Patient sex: M
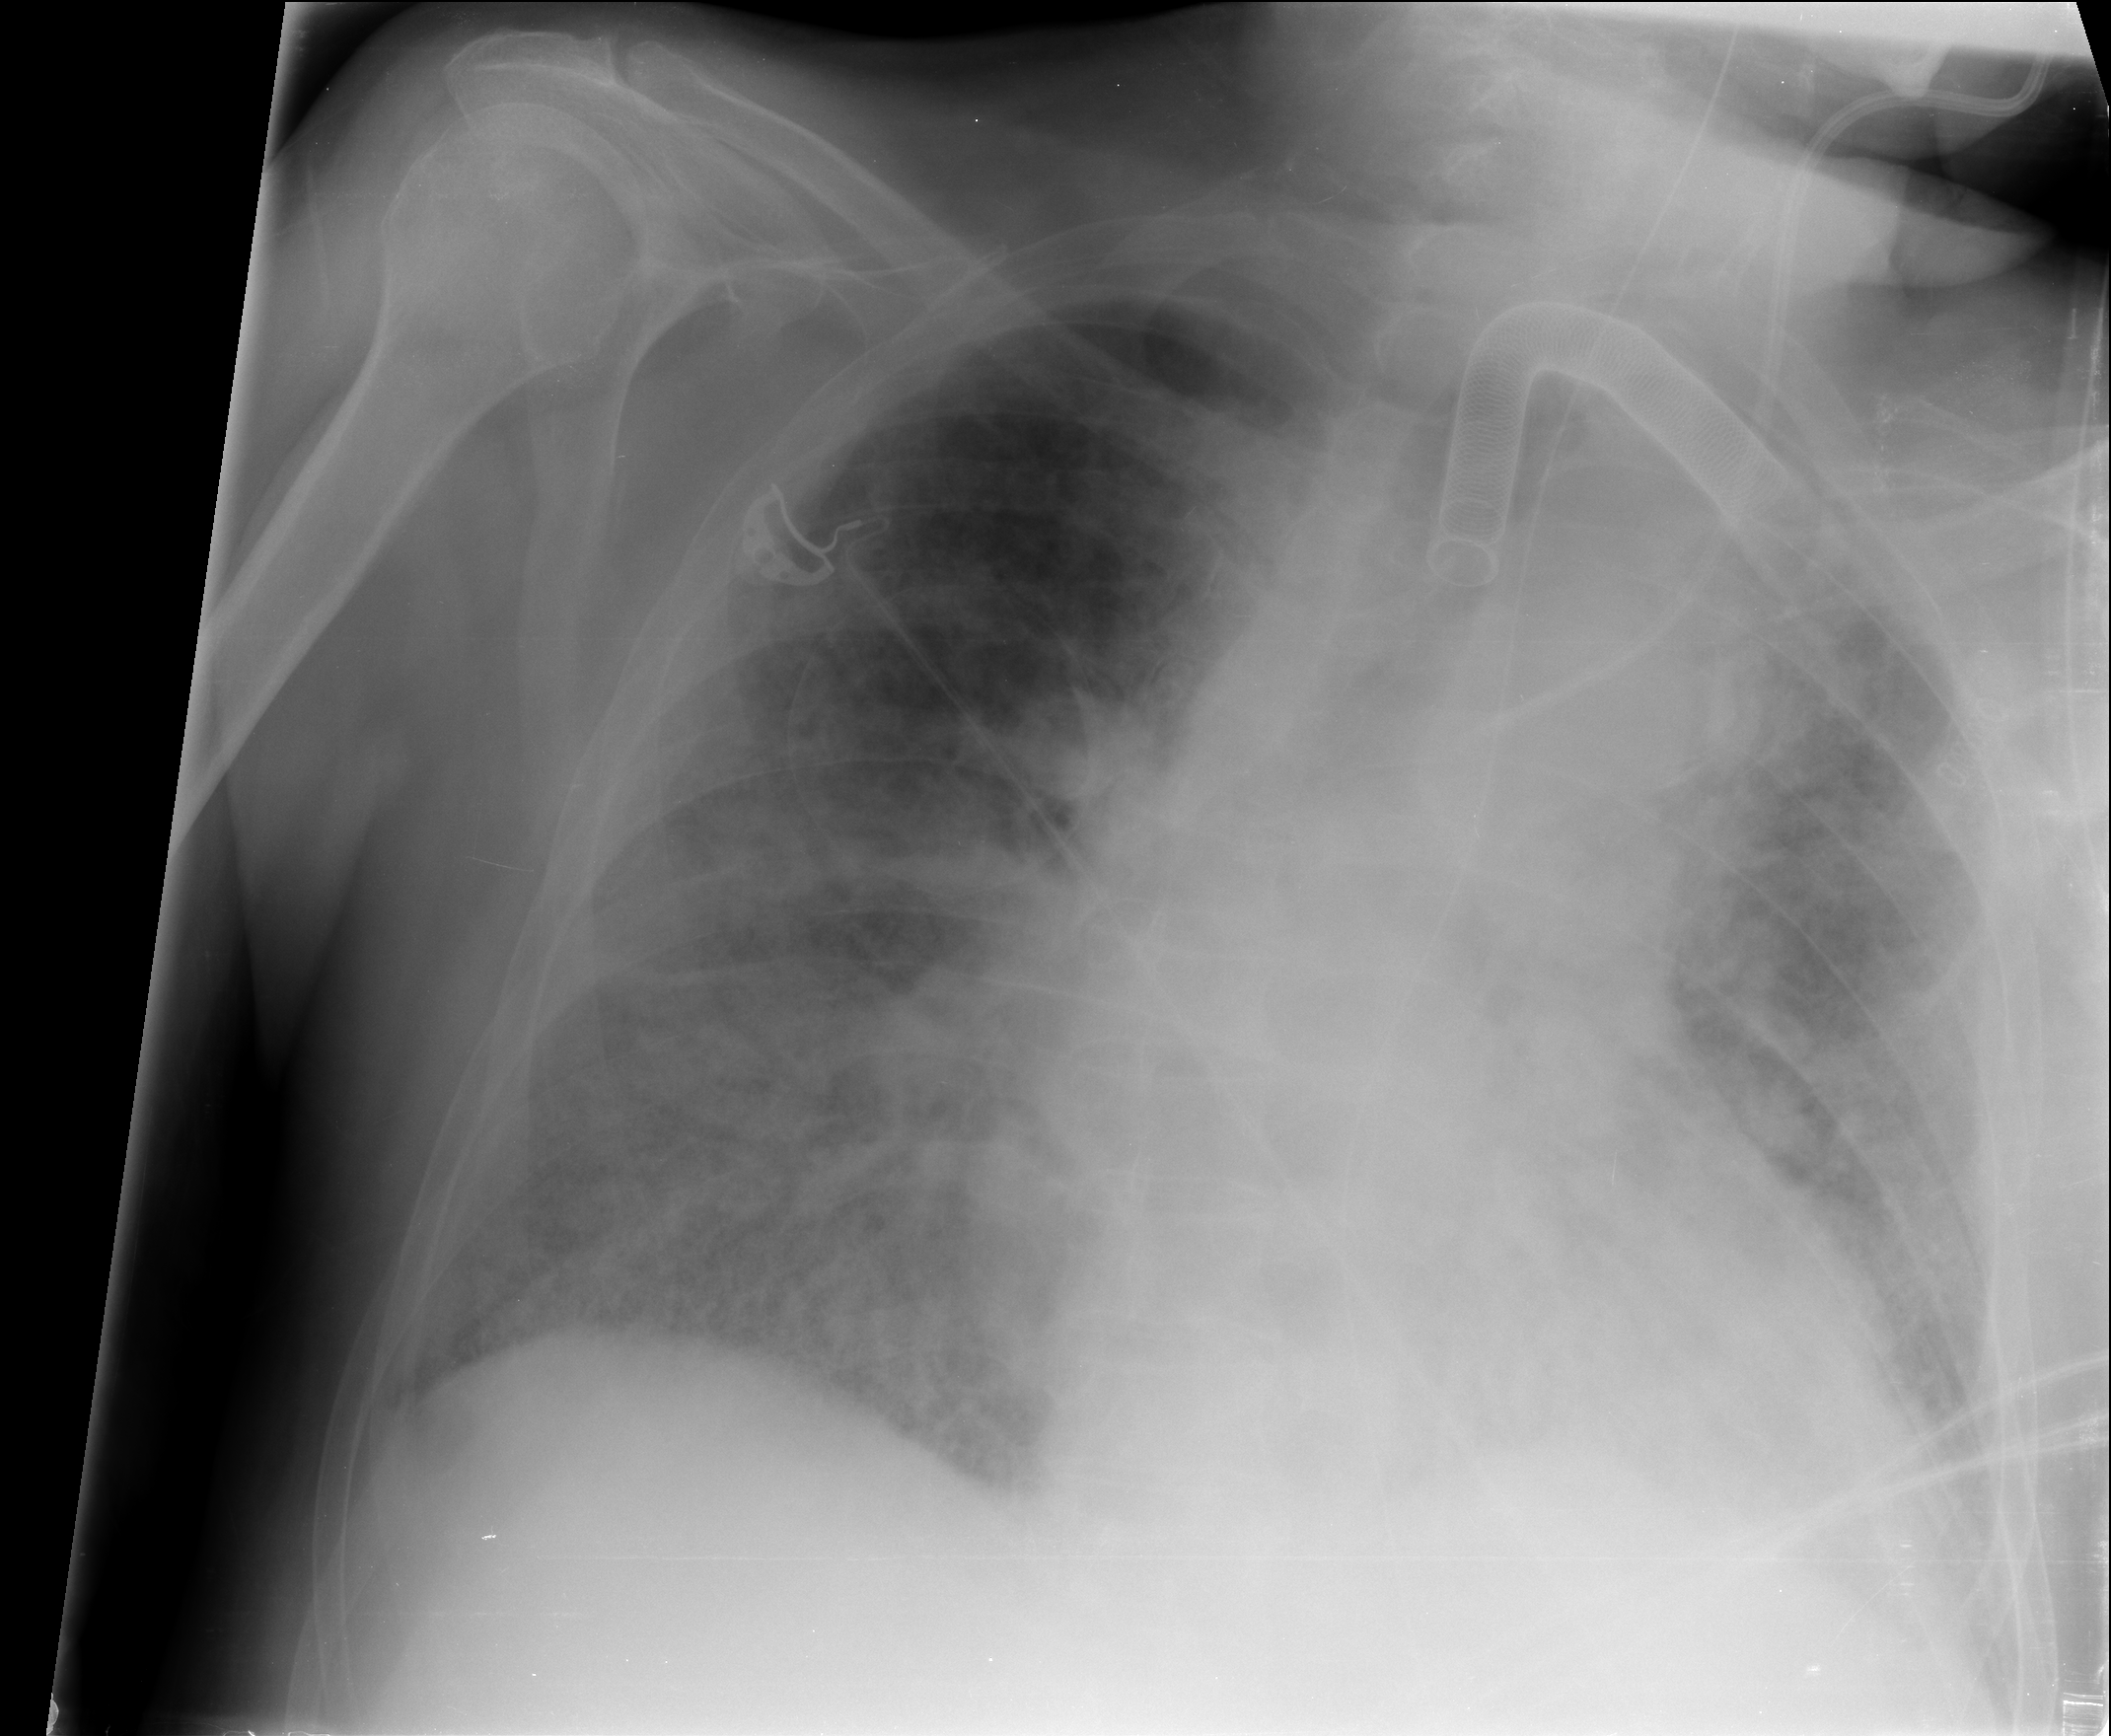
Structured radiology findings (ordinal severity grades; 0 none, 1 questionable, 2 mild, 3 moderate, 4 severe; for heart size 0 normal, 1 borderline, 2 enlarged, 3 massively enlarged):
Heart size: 2
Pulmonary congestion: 2
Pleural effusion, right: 0
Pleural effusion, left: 1
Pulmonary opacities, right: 4
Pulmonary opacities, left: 4
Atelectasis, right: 3
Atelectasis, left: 3